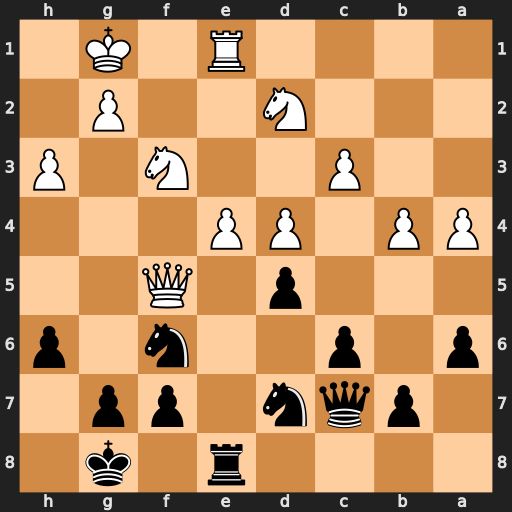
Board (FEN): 4r1k1/1pqn1pp1/p1p2n1p/3p1Q2/PP1PP3/2P2N1P/3N2P1/4R1K1
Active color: b
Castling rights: -
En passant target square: -
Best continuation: g6 Qxf6 Nxf6